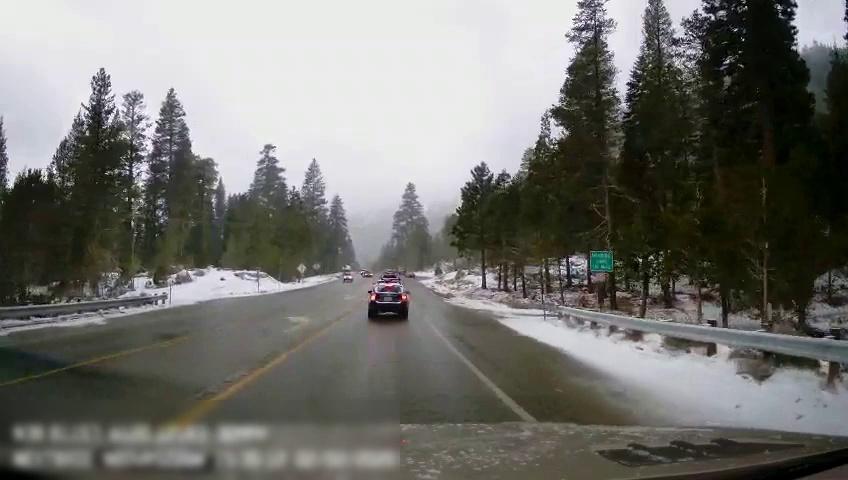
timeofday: Day
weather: Snowy
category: Drivable Space
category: Vehicles | Truck
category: Vehicles | SUV
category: Vehicles | Truck
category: Vehicles | SUV
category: Lanes | Current Lane
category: Lanes | Opposite Lane
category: Lanes | Opposite Lane
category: Lanes | Current Lane
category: Traffic | Signs